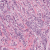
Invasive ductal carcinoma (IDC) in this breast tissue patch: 1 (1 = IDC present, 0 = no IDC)